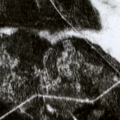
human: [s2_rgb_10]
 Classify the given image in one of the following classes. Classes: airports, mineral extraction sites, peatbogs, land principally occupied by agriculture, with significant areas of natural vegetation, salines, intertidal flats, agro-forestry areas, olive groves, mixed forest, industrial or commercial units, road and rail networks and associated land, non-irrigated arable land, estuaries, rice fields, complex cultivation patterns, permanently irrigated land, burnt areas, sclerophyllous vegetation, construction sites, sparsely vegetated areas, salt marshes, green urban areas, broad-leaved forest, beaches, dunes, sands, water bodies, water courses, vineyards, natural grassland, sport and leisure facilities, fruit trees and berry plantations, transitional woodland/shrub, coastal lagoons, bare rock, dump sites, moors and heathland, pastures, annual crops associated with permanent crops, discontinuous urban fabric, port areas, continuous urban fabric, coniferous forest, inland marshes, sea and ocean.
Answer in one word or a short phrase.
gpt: coniferous forest, mixed forest, peatbogs